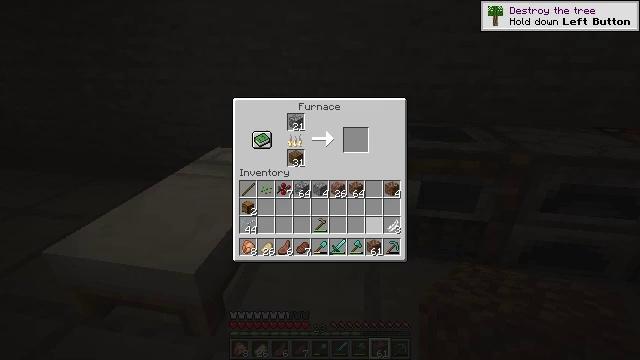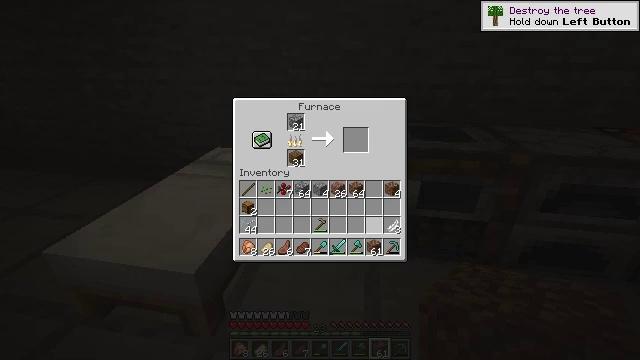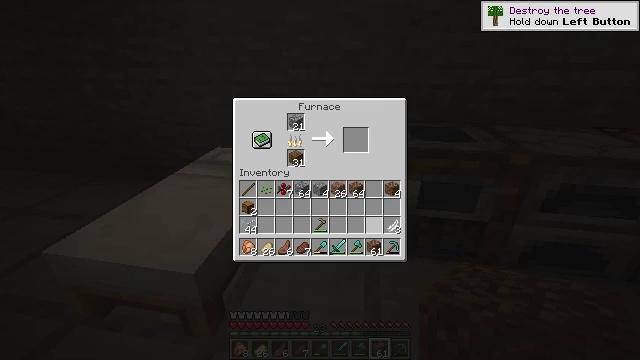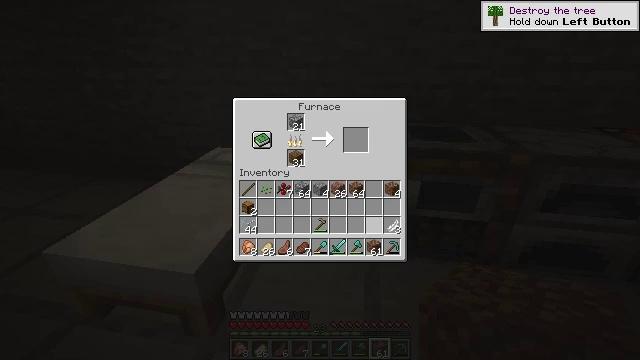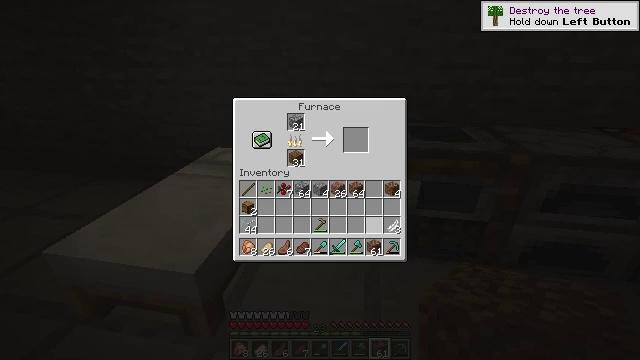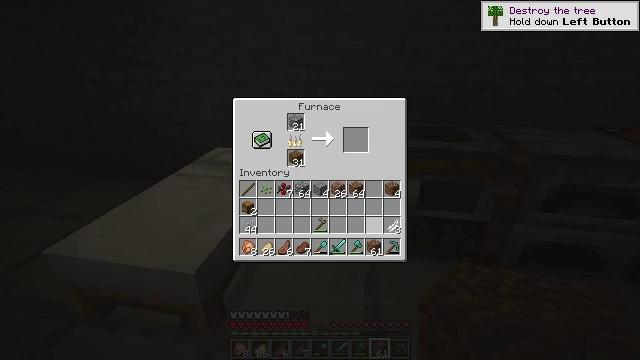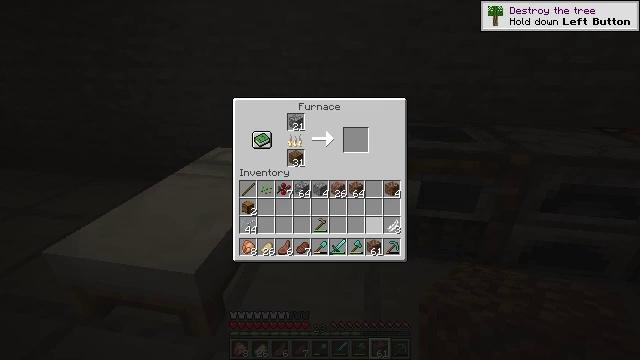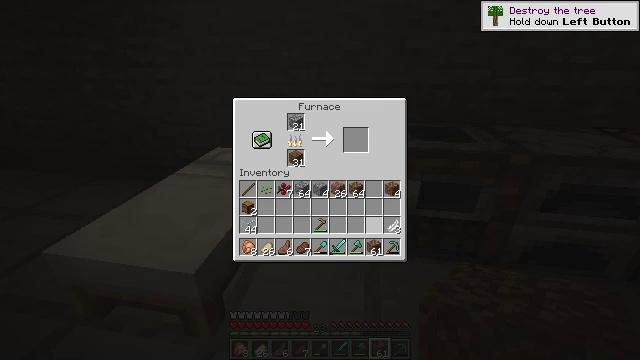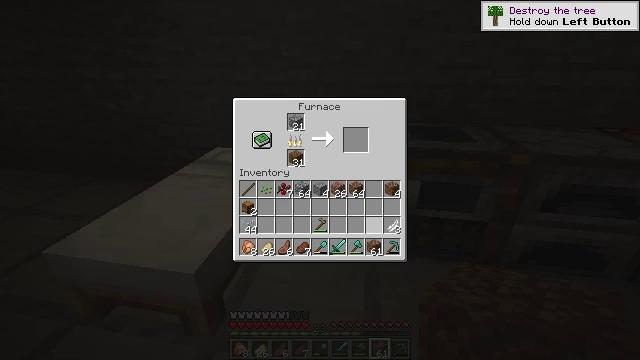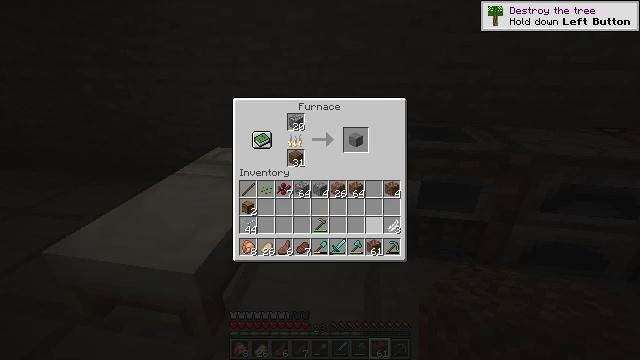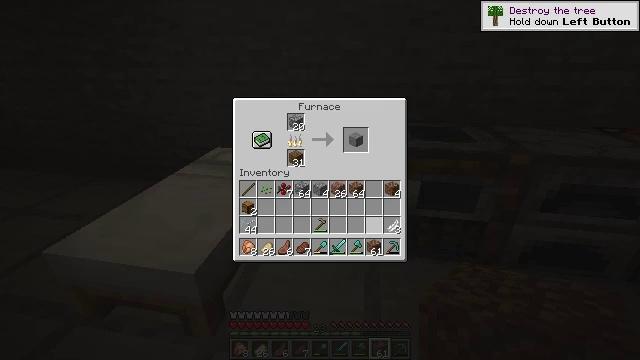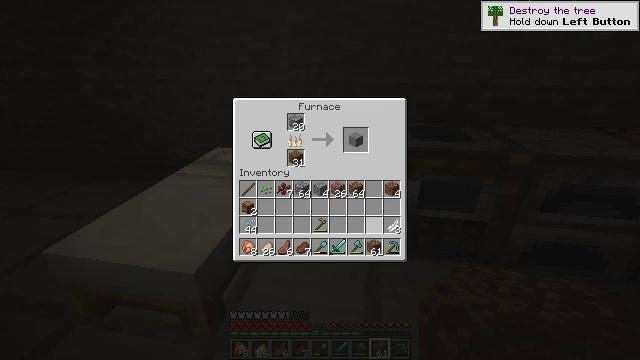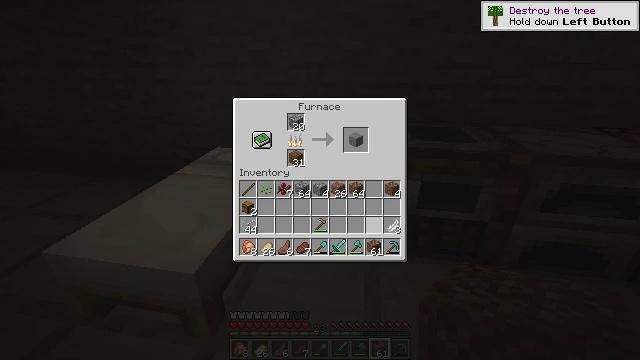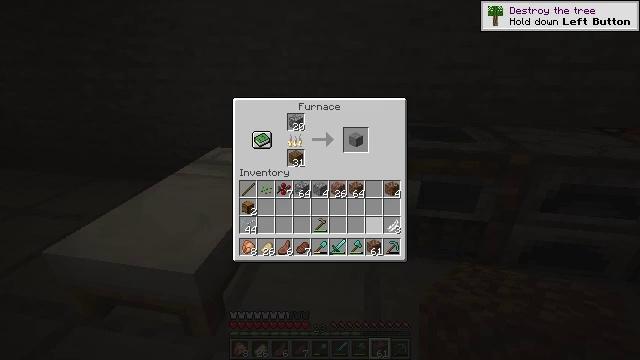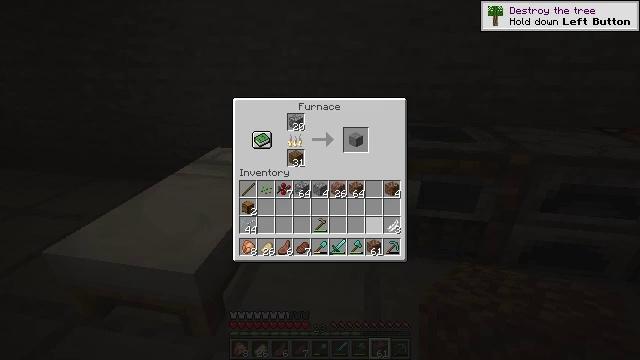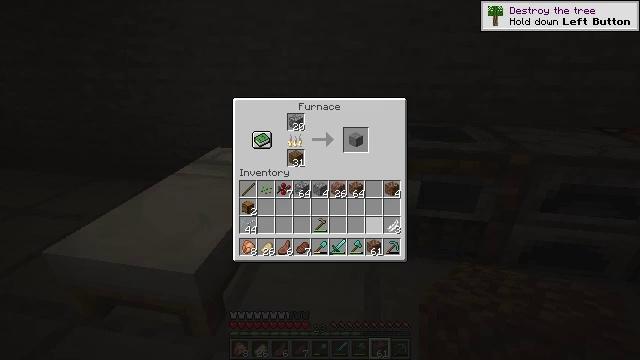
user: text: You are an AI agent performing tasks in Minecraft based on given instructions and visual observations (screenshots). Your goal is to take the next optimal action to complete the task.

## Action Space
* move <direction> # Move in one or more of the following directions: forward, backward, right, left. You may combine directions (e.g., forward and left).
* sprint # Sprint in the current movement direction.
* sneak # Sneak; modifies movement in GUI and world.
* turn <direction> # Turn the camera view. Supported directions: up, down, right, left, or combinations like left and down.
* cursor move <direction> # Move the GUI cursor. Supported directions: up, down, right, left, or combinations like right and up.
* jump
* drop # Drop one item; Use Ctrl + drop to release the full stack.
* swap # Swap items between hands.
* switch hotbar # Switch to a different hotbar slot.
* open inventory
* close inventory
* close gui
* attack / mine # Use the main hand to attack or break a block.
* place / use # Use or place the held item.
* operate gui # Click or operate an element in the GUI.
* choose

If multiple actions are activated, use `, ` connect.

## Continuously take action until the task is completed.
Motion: motion action
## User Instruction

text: Break the sweet berry bush to collect berries.
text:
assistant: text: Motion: no_op
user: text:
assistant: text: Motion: no_op
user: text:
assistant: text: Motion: no_op
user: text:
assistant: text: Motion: no_op
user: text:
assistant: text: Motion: no_op
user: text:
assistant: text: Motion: no_op
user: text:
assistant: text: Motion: no_op
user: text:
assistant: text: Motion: no_op
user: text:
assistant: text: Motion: no_op
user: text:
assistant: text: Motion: no_op
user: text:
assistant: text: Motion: no_op
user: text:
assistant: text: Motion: no_op
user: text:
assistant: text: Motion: no_op
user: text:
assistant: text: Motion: no_op
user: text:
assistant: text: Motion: no_op
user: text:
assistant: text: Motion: no_op
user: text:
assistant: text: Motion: no_op
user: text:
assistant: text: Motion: no_op
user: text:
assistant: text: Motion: no_op
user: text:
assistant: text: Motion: no_op
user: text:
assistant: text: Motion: no_op
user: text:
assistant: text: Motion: no_op
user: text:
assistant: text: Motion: no_op
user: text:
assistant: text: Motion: no_op
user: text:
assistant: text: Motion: no_op
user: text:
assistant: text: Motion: no_op
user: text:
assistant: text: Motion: no_op
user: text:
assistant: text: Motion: no_op
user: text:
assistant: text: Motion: no_op
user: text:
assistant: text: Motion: no_op